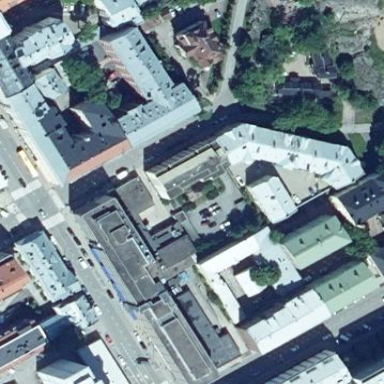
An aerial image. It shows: Light grey commercial building with flat roof.